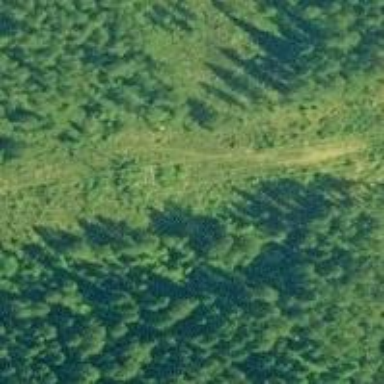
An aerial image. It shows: Path.